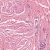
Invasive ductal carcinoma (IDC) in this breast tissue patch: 0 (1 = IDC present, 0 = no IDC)